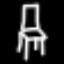
Label: chair